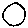
Label: circle